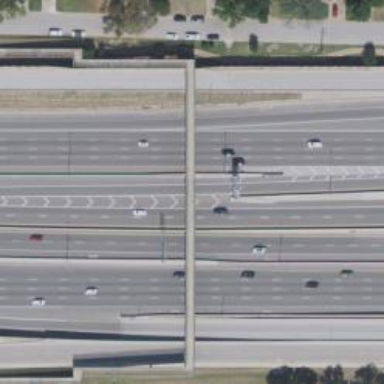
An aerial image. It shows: Toll gantry on the road.